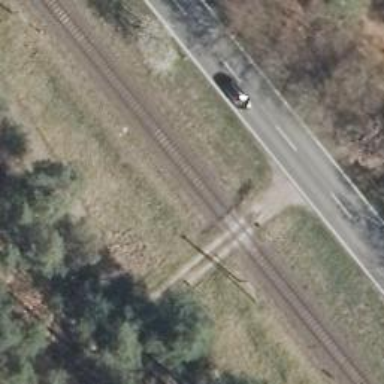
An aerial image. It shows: Track road with grade4 tracktype.